Question: I need help with producing a count of the intersections between customers and which items they have purchased. For example, if there are 5 products, a customer can purchase any single product or any combination of the 5. Customers can also re-purchase a product at any date - this is where my problem arises as an end user wants to be able to see the intersections for any selected date range.
I have managed to come up with a solution which includes the use of parameters but this is not ideal as the end user does not have access to change any parameters of the report.
I'm open to any solution that does not involve parameters, ideally a slicer with dates would be the best solution
The fields I have on the table are customer_ID, date_ID, and product
Example Data
'''
customer_id date_id product
1 9/11/2018 A
1 10/11/2018 A
1 10/11/2018 B
1 11/11/2018 C
1 11/11/2018 A
2 9/11/2018 C
2 10/11/2018 D
2 11/11/2018 E
2 11/11/2018 A
3 10/11/2018 A
3 10/11/2018 B
3 11/11/2018 A
3 11/11/2018 B
3 11/11/2018 B
4 10/11/2018 A
4 11/11/2018 A
5 9/11/2018 A
5 10/11/2018 B
5 10/11/2018 E
5 10/11/2018 D
5 11/11/2018 C
5 11/11/2018 A
6 9/11/2018 A
6 10/11/2018 A
6 11/11/2018 A
'''
Possible output with different slicer selections

Any help at all would be greatly appreciated
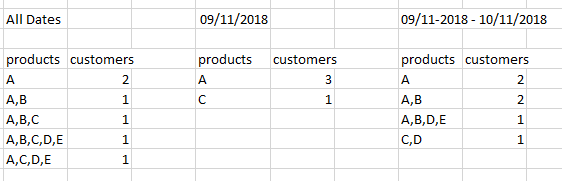
Answer: This is pretty tricky since I can't think of a way to use the values of a dynamically calculated table as a field in a visual. (You can create calculated tables, but those aren't responsive to slicers. You can also create dynamically calculated tables inside of a measure, but measures don't return tables, just single values.)
The only way I can think of to do this requires creating a table for every possible product combination. However, if you have N products, then this table has 2 rows and that blows up fast.
Here's a calculated table that will output all the combinations:
'''
Table2 =
VAR N = DISTINCTCOUNT(Table1[product])
VAR Products = SUMMARIZE(Table1,
Table1[product],
"Rank",
RANKX(ALL(Table1),
Table1[product],
MAX(Table1[product]),
ASC,
Dense
)
)
VAR Bits = SELECTCOLUMNS(GENERATESERIES(1, N), "Bit", [Value])
VAR BinaryString =
ADDCOLUMNS(
GENERATESERIES(1, 2^N),
"Binary",
CONCATENATEX(
Bits,
MOD( TRUNC( [Value] / POWER(2, [Bit]-1) ), 2)
,,[Bit]
,DESC
)
)
RETURN
ADDCOLUMNS(
BinaryString,
"Combination",
CONCATENATEX(Products, IF(MID([Binary],[Rank],1) = "1", [product], ""), "")
)
'''
Then add a calculated column to get the column delimited version:
'''
Delimited =
VAR Length = LEN(Table2[Combination])
RETURN
CONCATENATEX(
GENERATESERIES(1,Length),
MID(Table2[Combination], [Value], 1),
","
)
'''
If you put 'Delimited' the Rows section on a matrix visual and the following measure in the Values section:
'''
customers =
VAR Summary = SUMMARIZE(Table1,
Table1[customer_id],
"ProductList",
CONCATENATEX(VALUES(Table1[product]), Table1[product], ","))
RETURN SUMX(Summary, IF([ProductList] = MAX(Table2[Delimited]), 1, 0))
'''
And filter out any 0 customer values, you should get something like this:
<URL>
---
So yeah... not a great solution, especially when N gets big, but maybe better than nothing?
---
In order to work for longer product names, let's use a delimiter in the 'Combination' concatenation:
'''
CONCATENATEX(Products, IF(MID([Binary],[Rank],1) = "1", [product], ""), ",")
'''
(Note the '""' to '","' change at the end.)
And then rewrite the 'Delimited' calculated column to remove excess commas.
'''
Delimited =
VAR RemoveMultipleCommas =
SUBSTITUTE(
SUBSTITUTE(
SUBSTITUTE(
SUBSTITUTE(Table2[Combination], ",,", ","),
",,", ","),
",,", ","),
",,", ",")
VAR LeftComma = (LEFT(Table2[Combination]) = ",")
VAR RightComma = (RIGHT(Table2[Combination]) = ",")
RETURN
IF(RemoveMultipleCommas <> ",",
MID(RemoveMultipleCommas,
1 + LeftComma,
LEN(RemoveMultipleCommas) - RightComma - LeftComma
), "")
'''
Finally, let's modify the 'customers' measure a bit so it can subtotal.
'''
customers =
VAR Summary = SUMMARIZE(Table1,
Table1[customer_id],
"ProductList",
CONCATENATEX(VALUES(Table1[product]), Table1[product], ","))
VAR CustomerCount = SUMX(Summary, IF([ProductList] = MAX(Table2[Delimited]), 1, 0))
VAR Total = IF(ISFILTERED(Table2[Delimited]), CustomerCount, COUNTROWS(Summary))
RETURN IF(Total = 0, BLANK(), Total)
'''
The 'Total' variable gives the total customer count for the total. Note that I've also set zeros to return as blank so that you don't need to filter out zeros (it will automatically hide those rows).
<URL>